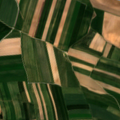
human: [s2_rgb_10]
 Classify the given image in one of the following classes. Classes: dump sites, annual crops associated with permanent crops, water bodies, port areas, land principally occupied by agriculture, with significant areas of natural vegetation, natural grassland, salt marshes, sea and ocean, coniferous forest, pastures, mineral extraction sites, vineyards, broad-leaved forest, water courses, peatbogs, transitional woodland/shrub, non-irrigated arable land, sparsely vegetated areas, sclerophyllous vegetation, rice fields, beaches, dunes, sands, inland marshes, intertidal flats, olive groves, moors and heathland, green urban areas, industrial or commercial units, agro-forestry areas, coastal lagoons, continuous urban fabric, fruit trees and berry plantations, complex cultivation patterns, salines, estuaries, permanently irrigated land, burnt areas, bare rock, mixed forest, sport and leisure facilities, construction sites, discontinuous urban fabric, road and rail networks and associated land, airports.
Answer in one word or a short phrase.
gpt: discontinuous urban fabric, non-irrigated arable land, land principally occupied by agriculture, with significant areas of natural vegetation